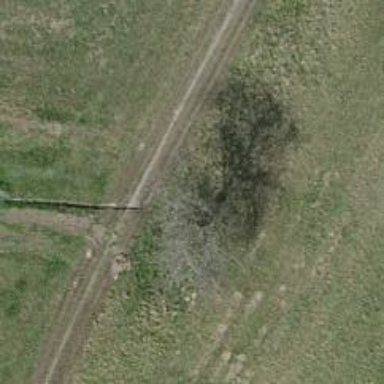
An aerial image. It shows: Track with ground surface. The track is Grade 4.